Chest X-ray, PA view. Patient: 44 years old, sex M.
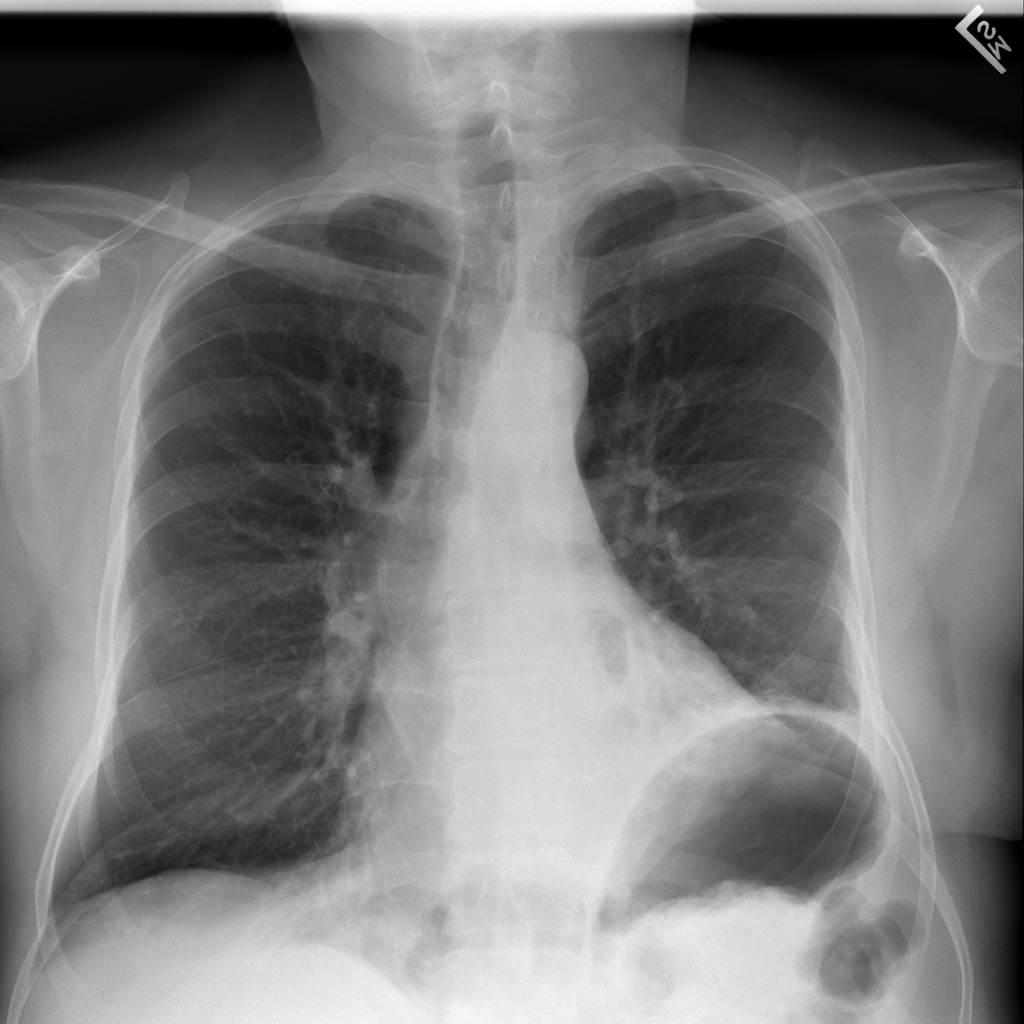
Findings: No Finding